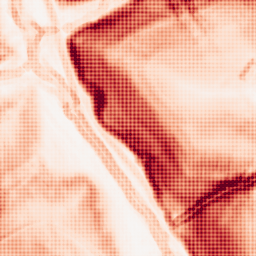
Category: morphological
Decomposition family: morphological_gradient
Decomposition parameters: size: 5
shape: diamond
Upsampling method: sinc_hamming
Upsampling parameters: scale: 4
kernel_size: 4
Upsampling scale: 4